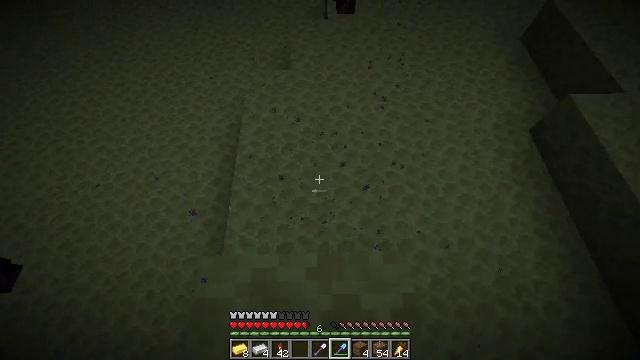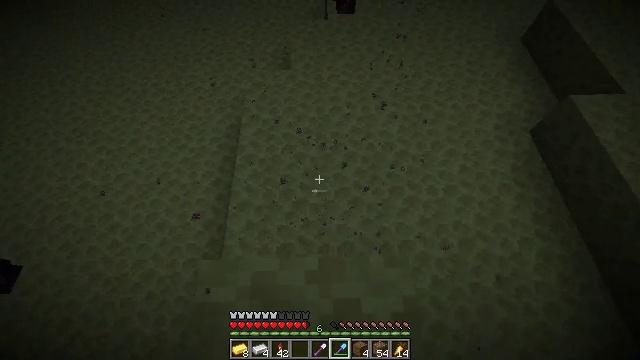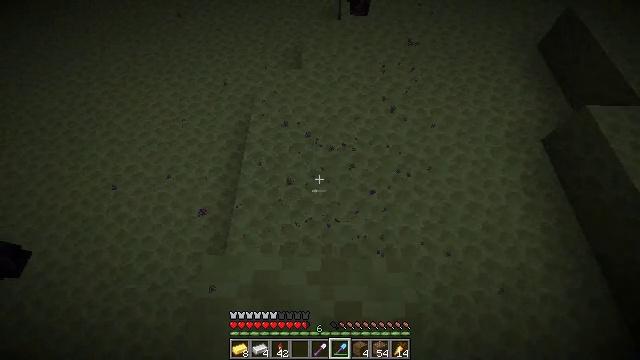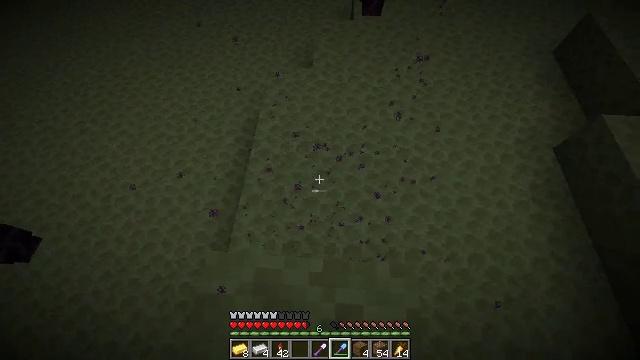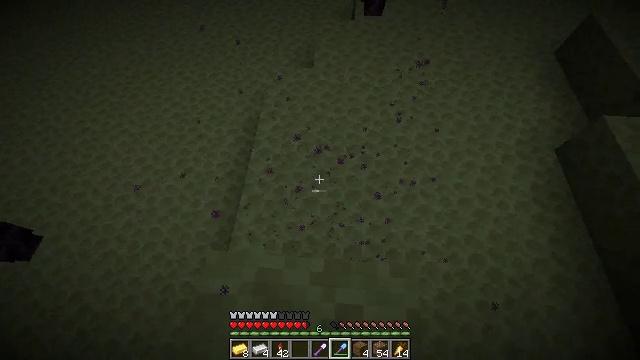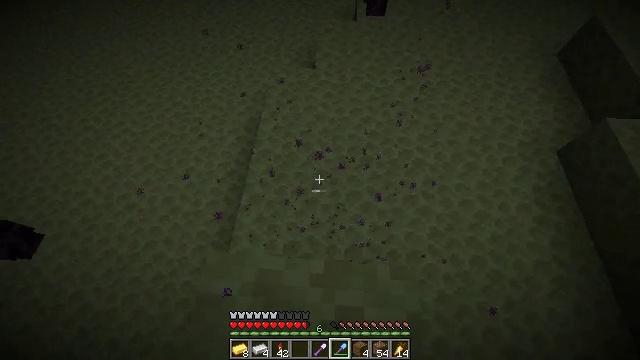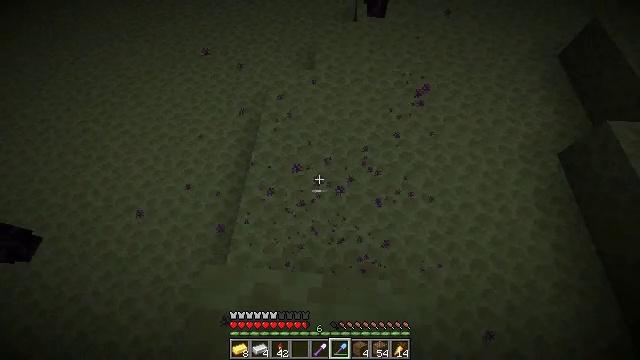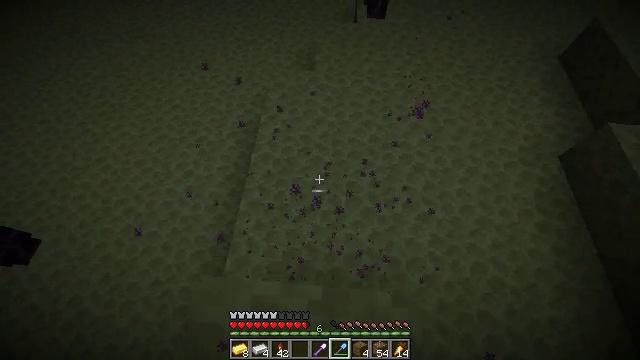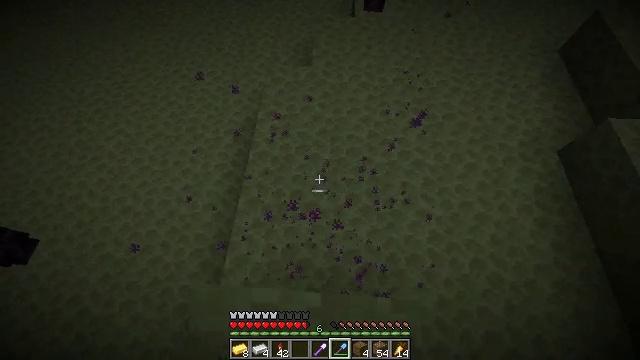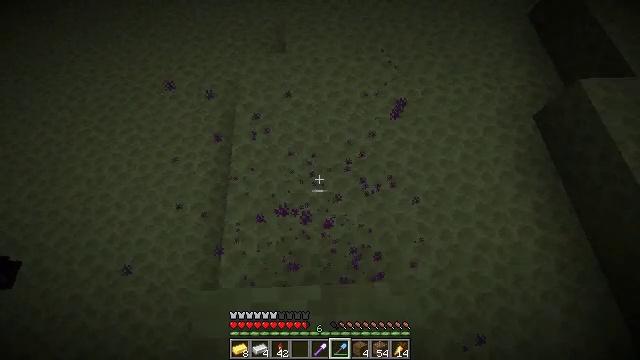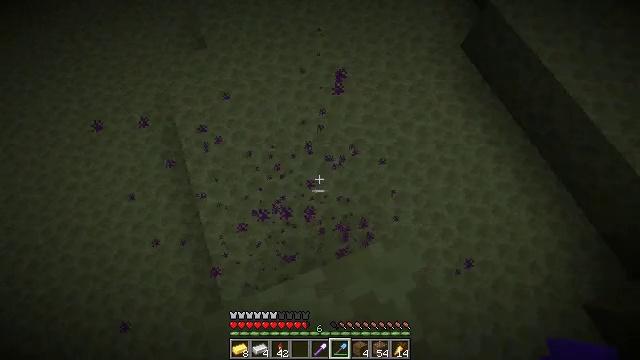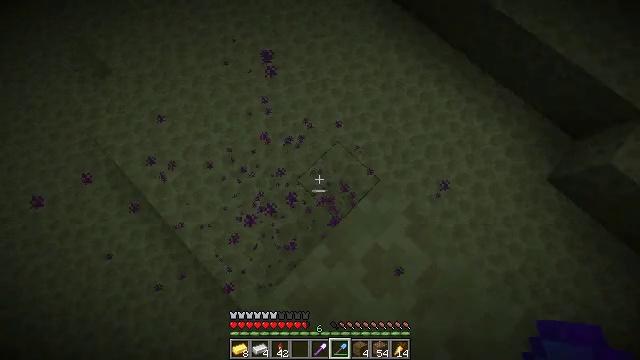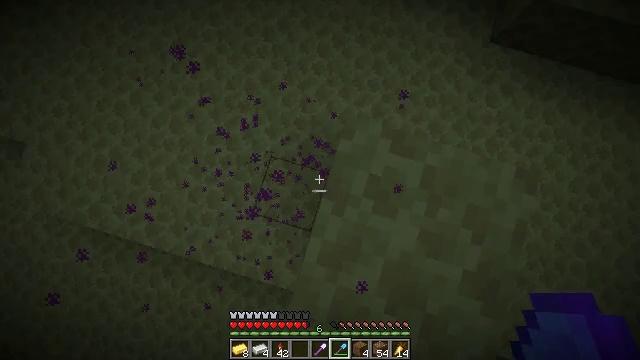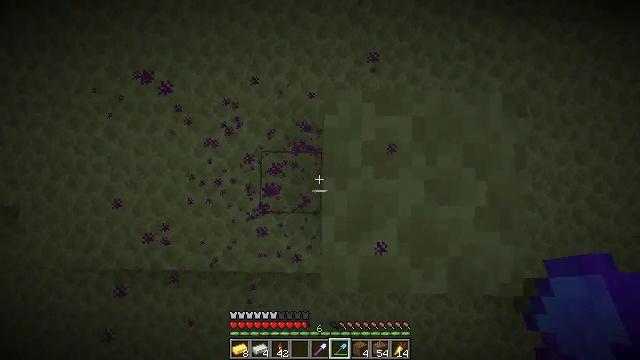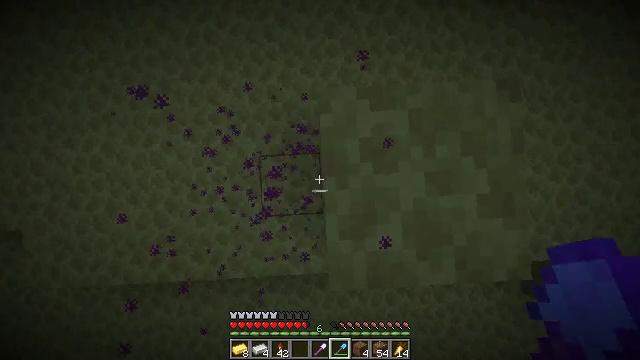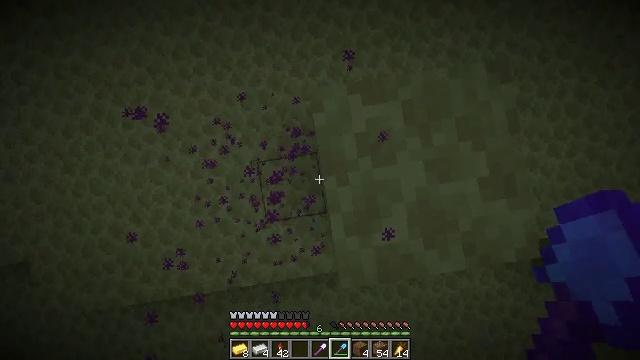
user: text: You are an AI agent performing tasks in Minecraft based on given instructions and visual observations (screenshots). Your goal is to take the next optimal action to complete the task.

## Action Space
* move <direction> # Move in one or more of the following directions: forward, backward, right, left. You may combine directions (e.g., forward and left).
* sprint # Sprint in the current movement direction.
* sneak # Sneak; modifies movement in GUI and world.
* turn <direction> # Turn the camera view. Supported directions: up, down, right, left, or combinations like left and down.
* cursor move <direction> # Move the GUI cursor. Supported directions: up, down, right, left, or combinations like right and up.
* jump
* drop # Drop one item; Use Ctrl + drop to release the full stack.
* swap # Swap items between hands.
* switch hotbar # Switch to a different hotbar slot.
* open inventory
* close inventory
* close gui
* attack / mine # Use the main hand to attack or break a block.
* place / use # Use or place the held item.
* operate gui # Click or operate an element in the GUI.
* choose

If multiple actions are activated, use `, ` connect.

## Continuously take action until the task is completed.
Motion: motion action
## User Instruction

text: Kill mobs.
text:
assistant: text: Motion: sneak
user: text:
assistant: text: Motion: sneak, turn left
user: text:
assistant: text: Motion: sneak, turn left
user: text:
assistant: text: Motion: sneak
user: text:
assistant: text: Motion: move forward, sneak
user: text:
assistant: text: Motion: move forward, sneak
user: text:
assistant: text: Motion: move forward, sneak
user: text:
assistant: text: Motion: move forward, sneak, turn down
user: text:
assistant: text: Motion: sneak, turn right and down
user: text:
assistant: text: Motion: sneak, turn right and down
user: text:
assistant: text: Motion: sneak, turn right and down
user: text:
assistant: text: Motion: sneak, turn right and down
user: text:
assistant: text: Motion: sneak, turn right and down
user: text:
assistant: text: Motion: sneak, turn right and down
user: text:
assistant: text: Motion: sneak, turn right
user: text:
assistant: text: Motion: sneak, turn up
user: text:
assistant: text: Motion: sneak
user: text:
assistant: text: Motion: sneak, turn right
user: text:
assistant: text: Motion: sneak, turn right
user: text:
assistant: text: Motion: sneak, turn left
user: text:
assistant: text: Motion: sneak
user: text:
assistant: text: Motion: move right, sneak
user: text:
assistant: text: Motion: move right, sneak
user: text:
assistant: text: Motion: move right, sneak
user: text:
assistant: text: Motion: move right, sneak
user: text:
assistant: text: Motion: move right, sneak, turn left
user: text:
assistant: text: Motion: sneak, turn left
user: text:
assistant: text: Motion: sneak, turn left
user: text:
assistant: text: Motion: sneak, turn left
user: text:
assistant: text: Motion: sneak